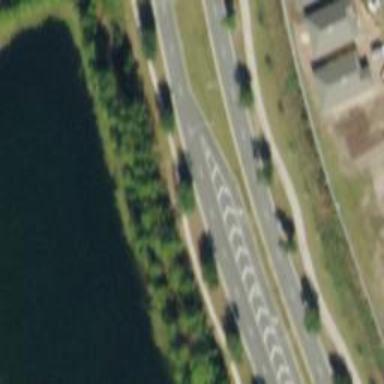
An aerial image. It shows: Secondary link road.